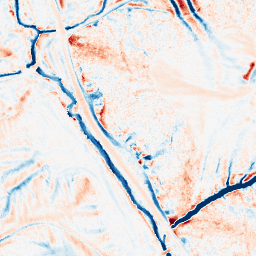
Category: edge_preserving
Decomposition family: median
Decomposition parameters: size: 15
Upsampling method: bicubic
Upsampling parameters: scale: 4
Upsampling scale: 4